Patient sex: F
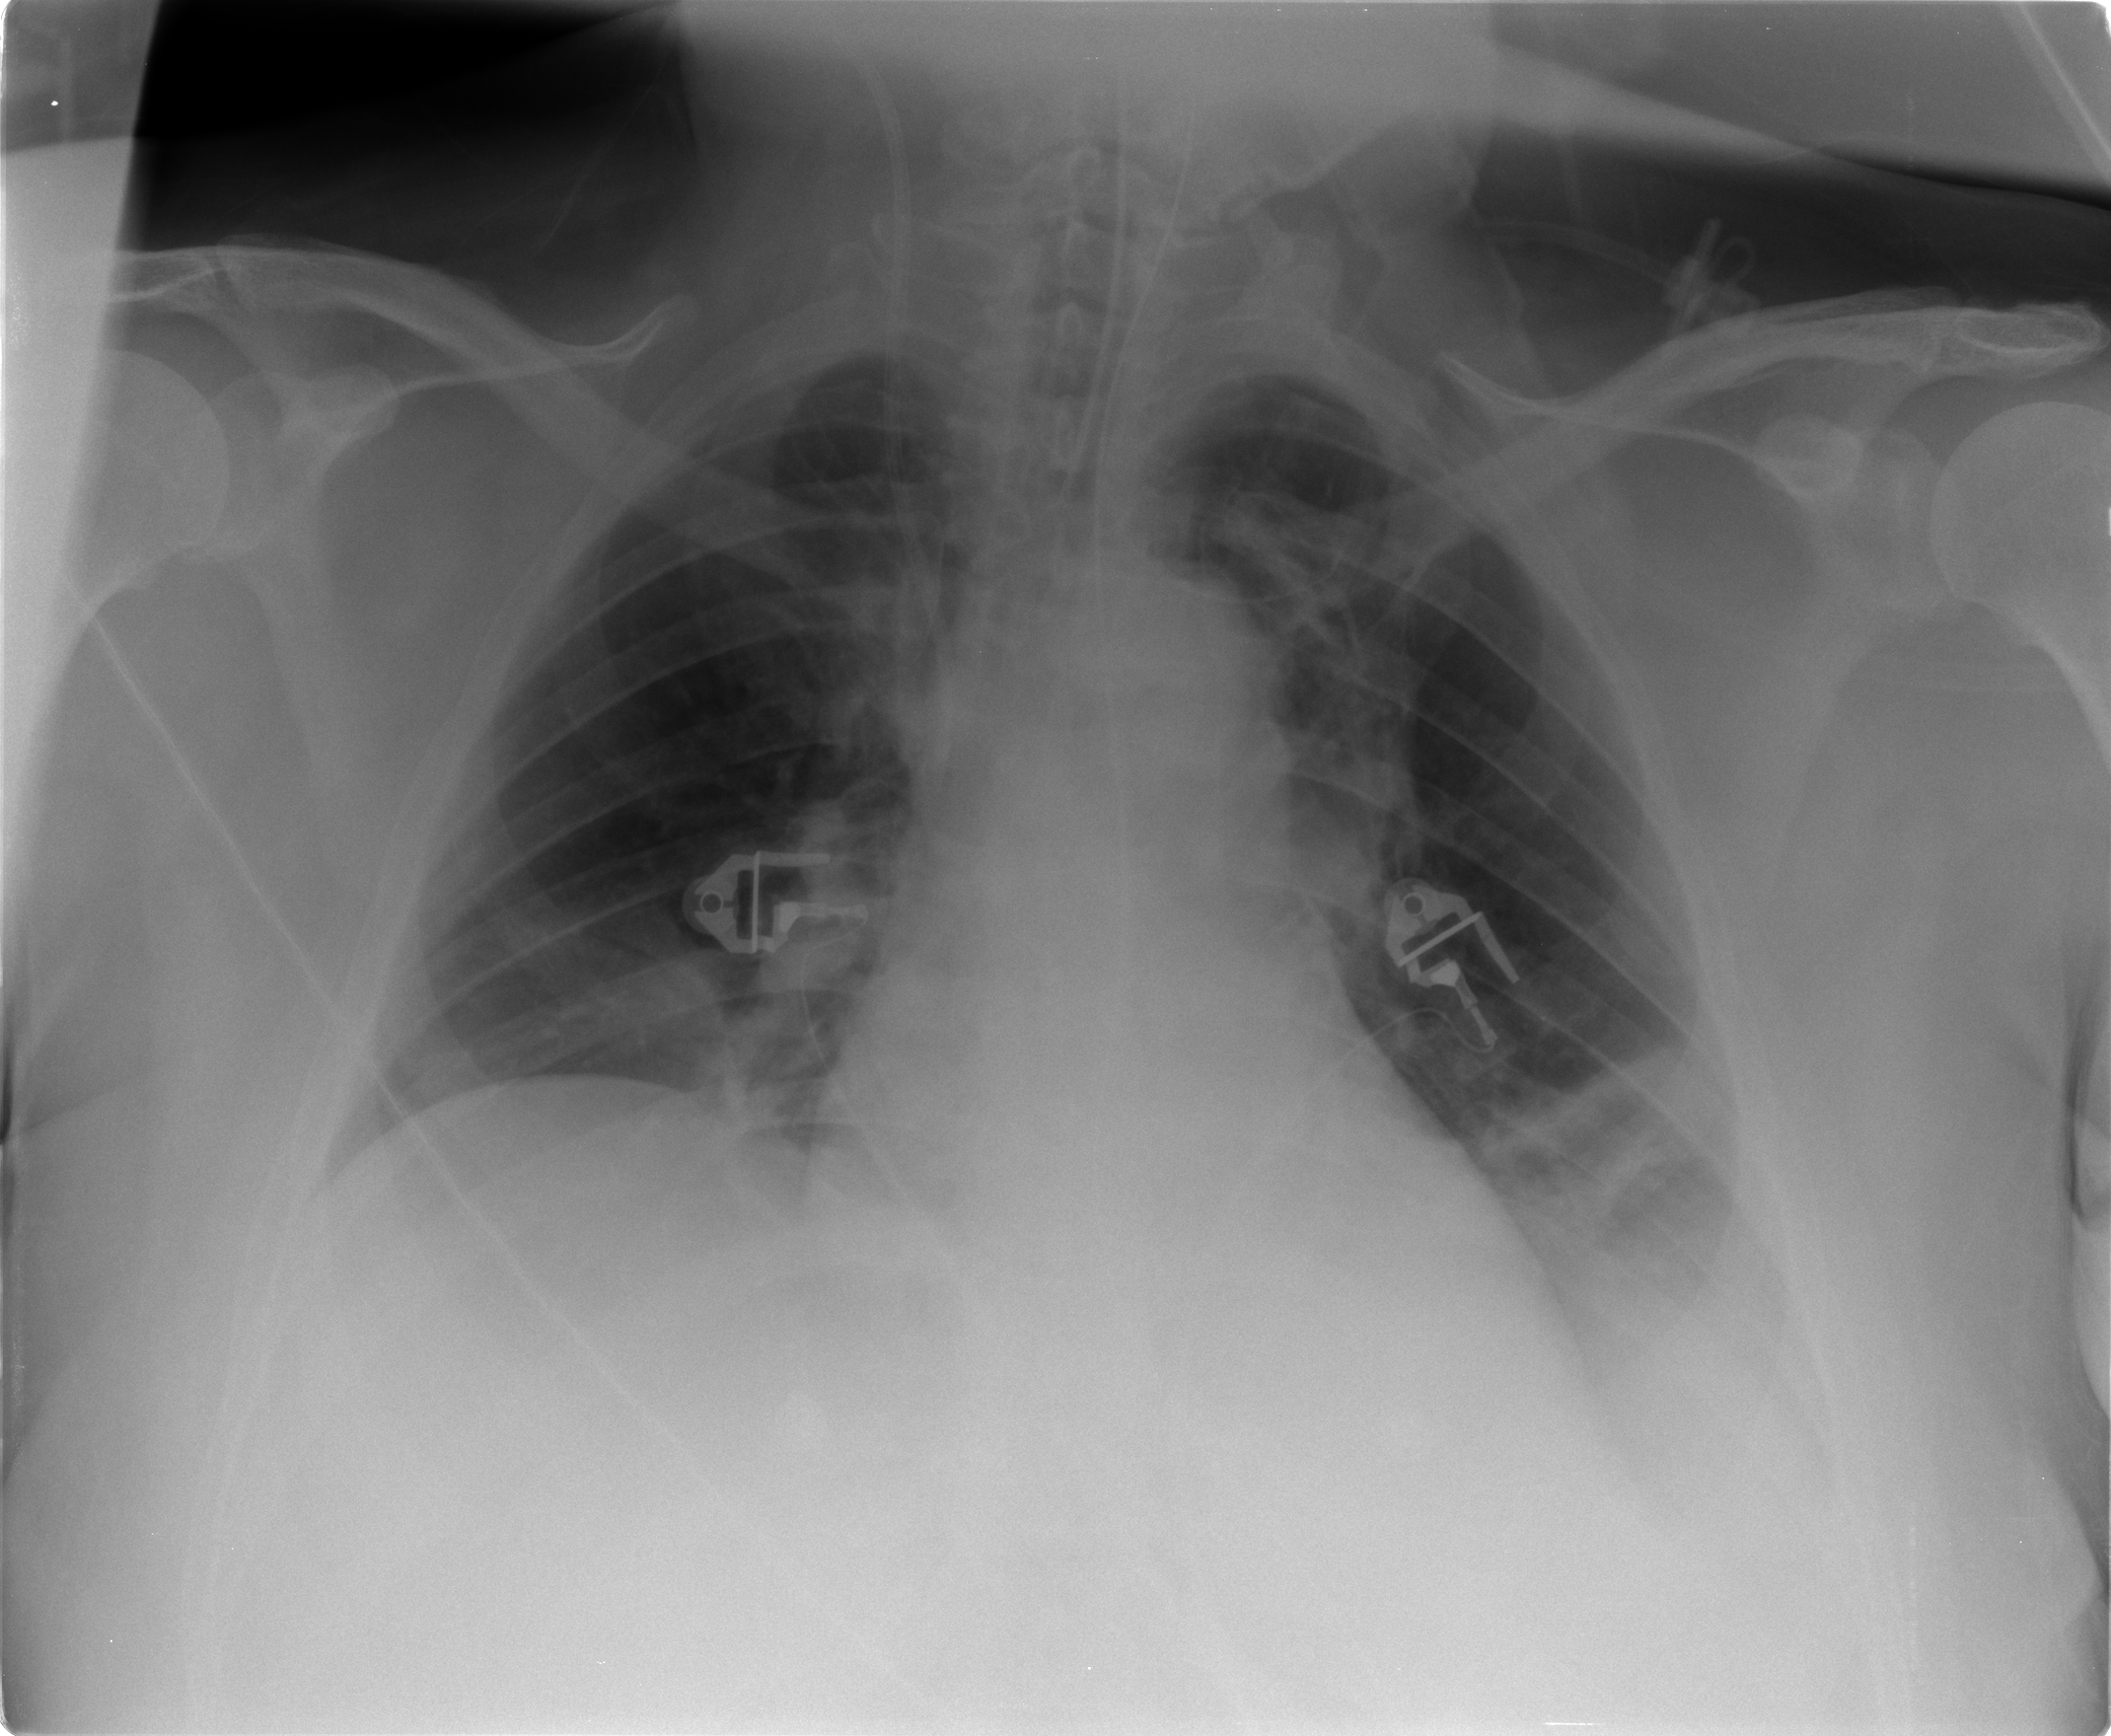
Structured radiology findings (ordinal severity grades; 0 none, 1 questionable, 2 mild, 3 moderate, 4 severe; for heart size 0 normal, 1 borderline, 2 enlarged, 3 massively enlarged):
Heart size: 0
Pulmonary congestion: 1
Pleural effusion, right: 1
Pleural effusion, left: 2
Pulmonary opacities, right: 2
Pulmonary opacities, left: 3
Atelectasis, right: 1
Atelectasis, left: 1